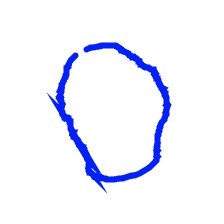
Shape: circle